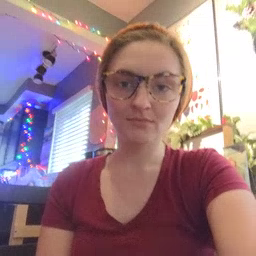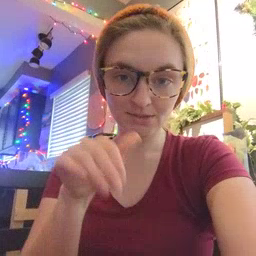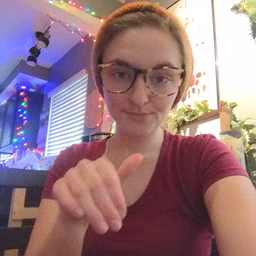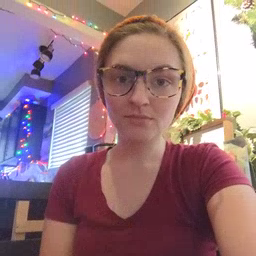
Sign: night